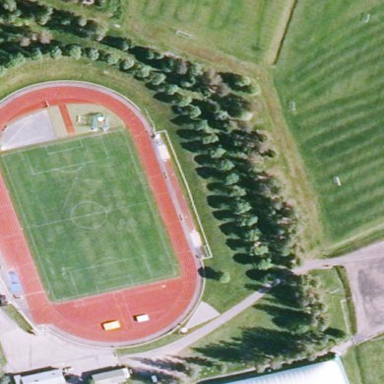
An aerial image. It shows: Grass pitch used for athletics and soccer leisure activities.